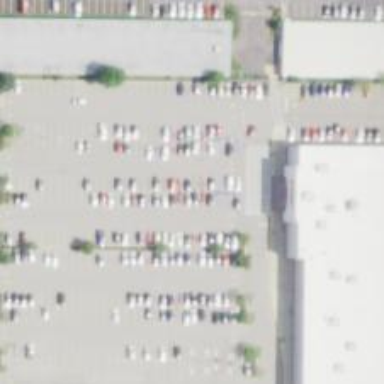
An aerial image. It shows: Trolley bay.